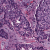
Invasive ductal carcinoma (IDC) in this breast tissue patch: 0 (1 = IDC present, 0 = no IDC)